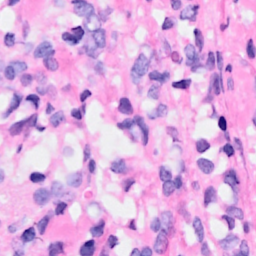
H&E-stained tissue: Breast